Question: Hi I want to solve linear programming (LP) problem which has and almost and , so I used function which CPLEX API provided for MATLAB like this:
'''
[x,fval,exitflag,output,] = cplexbilp(f, Aineq, bineq, Aeq, beq);
'''
-
when I run the script, this error appears:

When I review the error details, I see this message:
I think is cplex v12.5 callable library for MATLAB.
So, my question is how to solve this error? and I want to know is the problem size (25000 binary variables) main error root? I read in some resources that Cplex is able to solve large scale LP problems.
- -
Thanks in advance for any comment or answer
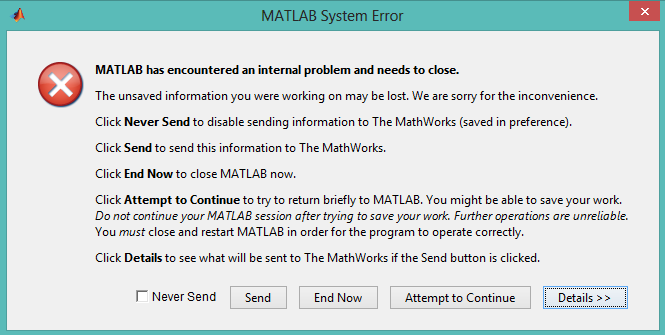
Answer: It seems that you are using a "student version" of CPLEX. This version is limited to solve the problems with "up to" 300 variables and 300 constraints. I've solved many problems containing more than 100,000 binary and integer variables in the "commercial version" without any error.